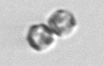
Label: Thalassiosira_sp_aff_mala